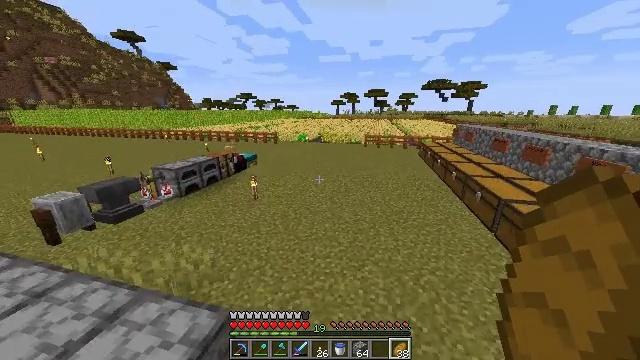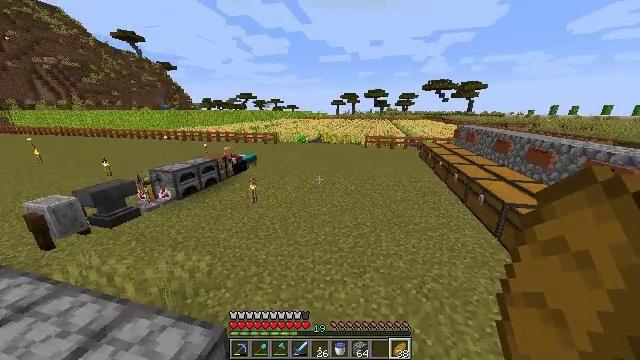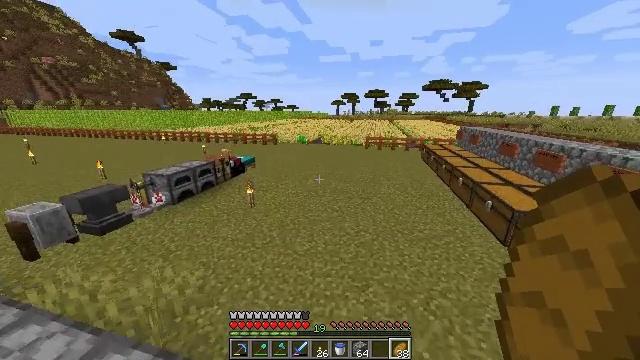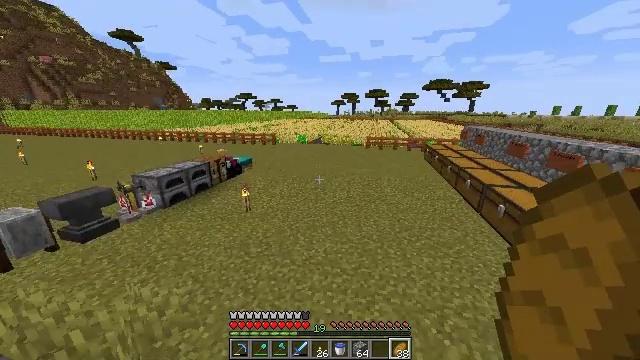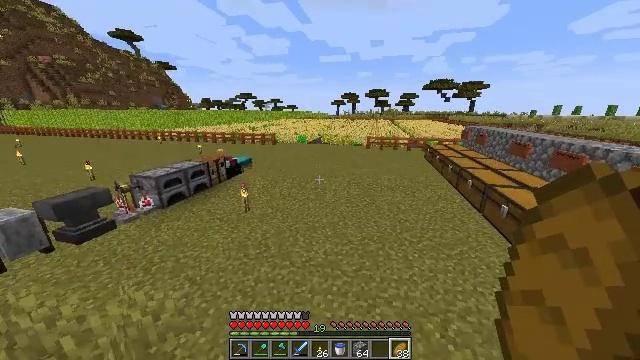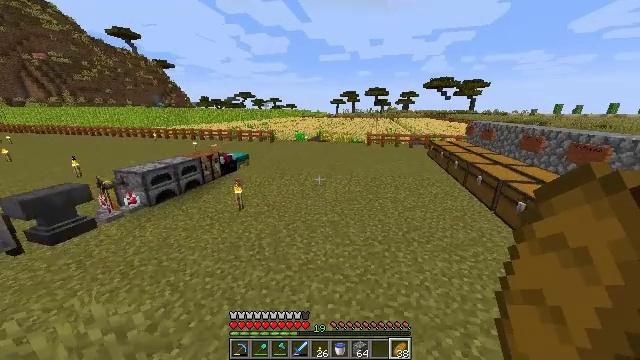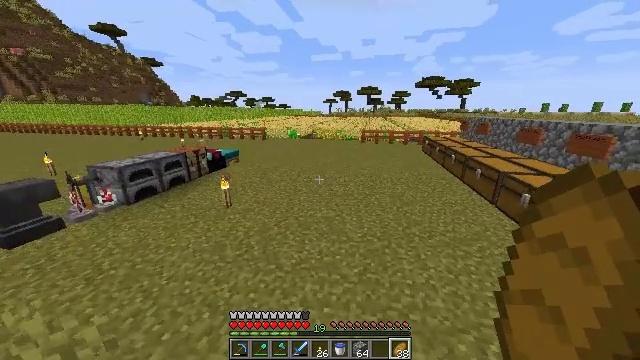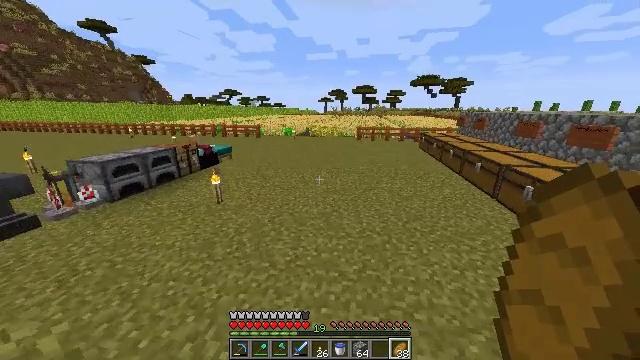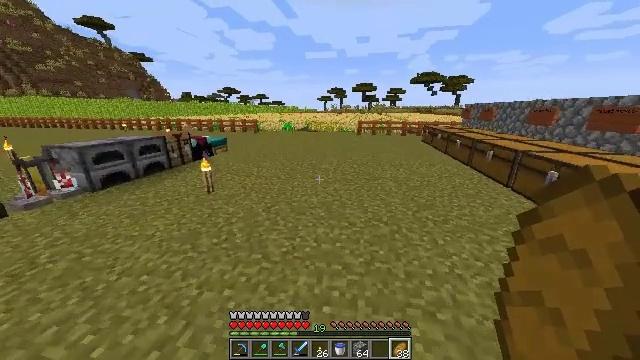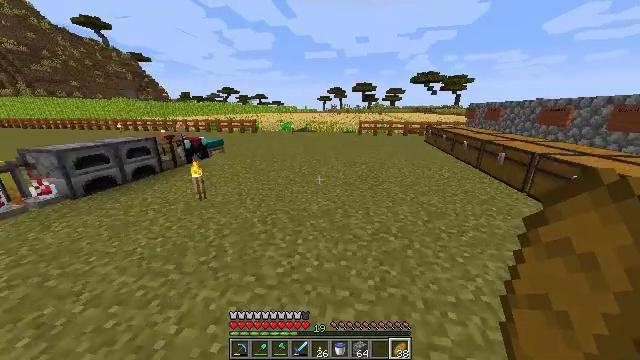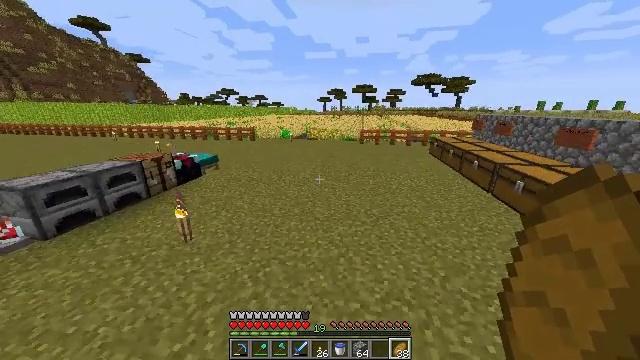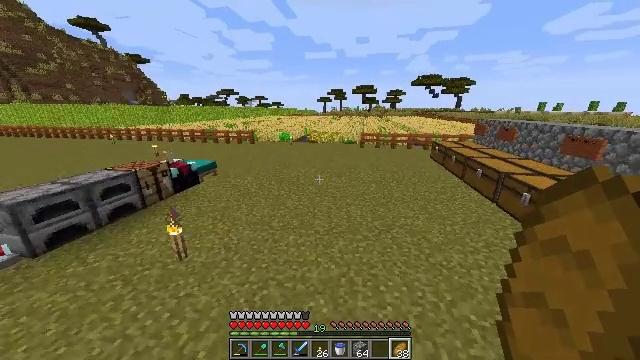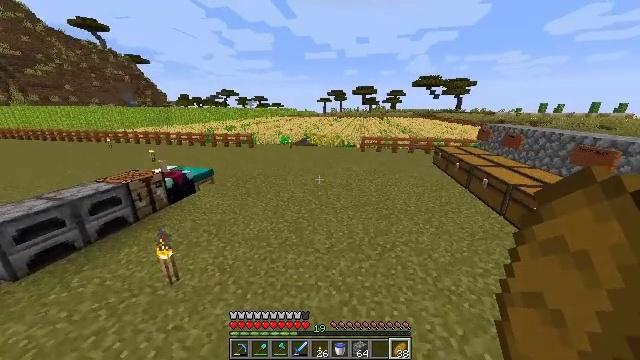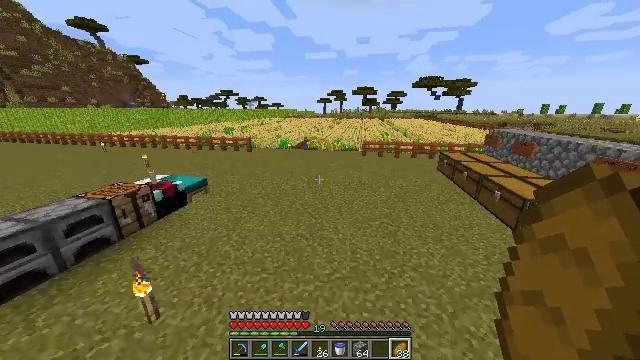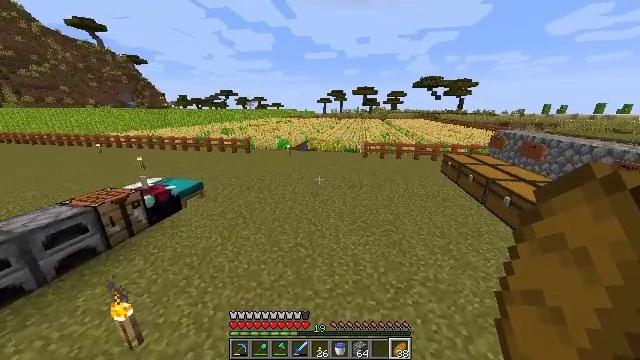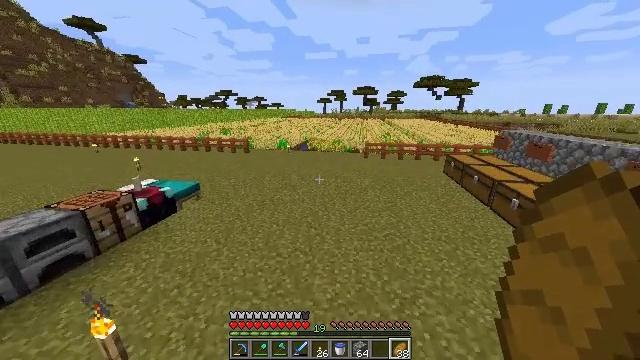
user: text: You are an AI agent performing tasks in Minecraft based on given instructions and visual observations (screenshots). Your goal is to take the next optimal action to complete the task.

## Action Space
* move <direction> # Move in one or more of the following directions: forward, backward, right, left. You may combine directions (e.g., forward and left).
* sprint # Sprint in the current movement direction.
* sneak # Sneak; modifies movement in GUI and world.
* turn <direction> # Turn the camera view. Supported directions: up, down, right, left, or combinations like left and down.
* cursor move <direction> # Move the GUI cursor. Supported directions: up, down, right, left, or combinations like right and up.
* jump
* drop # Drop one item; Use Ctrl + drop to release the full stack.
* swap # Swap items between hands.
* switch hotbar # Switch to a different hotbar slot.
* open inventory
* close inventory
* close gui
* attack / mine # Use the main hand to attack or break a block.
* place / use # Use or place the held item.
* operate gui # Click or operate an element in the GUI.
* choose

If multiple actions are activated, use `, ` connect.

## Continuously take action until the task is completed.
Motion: motion action
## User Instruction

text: Destroy the wheat to collect it.
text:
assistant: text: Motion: move forward, sprint, jump
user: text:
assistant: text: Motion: move forward, sprint, jump
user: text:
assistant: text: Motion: move forward, sprint, jump
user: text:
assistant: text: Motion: move forward, sprint, jump
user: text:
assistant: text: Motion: move forward, sprint, jump
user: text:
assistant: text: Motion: move forward, sprint, turn right
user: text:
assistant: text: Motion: move forward, sprint, turn right
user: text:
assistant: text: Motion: move forward, sprint
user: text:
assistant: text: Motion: move forward, sprint, jump
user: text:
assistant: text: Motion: move forward, sprint, jump
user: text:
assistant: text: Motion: move forward, sprint, jump
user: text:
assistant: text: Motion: move forward, sprint, jump
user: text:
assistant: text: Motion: move forward, sprint, jump
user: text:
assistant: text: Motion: move forward, sprint, jump
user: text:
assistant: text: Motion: move forward, sprint, jump
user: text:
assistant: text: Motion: move forward, sprint, jump
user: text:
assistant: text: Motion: move forward, sprint, jump
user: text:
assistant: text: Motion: move forward, sprint, jump
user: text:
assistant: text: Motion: move forward, sprint, jump
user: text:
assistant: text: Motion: move forward, sprint, jump
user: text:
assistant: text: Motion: move forward, sprint, jump
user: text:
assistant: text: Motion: move forward, sprint, jump
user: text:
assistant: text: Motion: move forward, sprint, jump
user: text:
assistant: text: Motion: move forward, sprint, jump
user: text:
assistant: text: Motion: move forward, sprint, jump
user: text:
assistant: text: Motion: move forward, sprint, jump
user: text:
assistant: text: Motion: move forward, sprint, jump
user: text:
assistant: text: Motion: move forward, sprint, jump
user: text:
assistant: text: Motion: move forward, sprint, jump
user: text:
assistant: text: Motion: move forward, sprint, turn right and down, jump